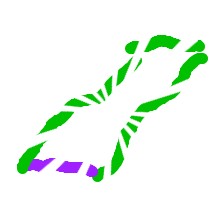
Shape: parallelogram